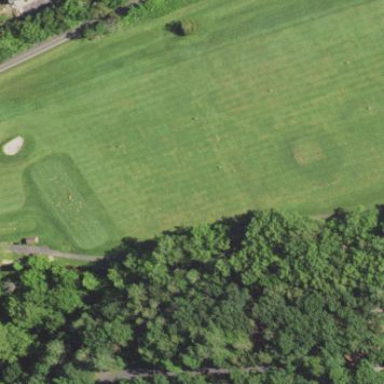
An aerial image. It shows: Driving range for golf on grass surface.